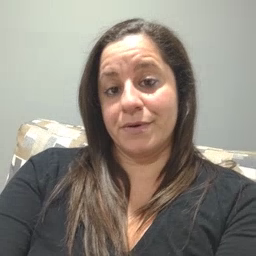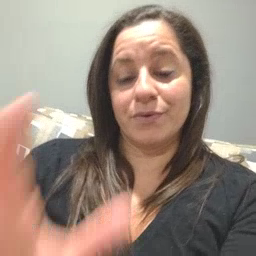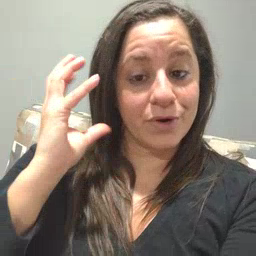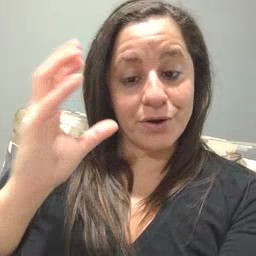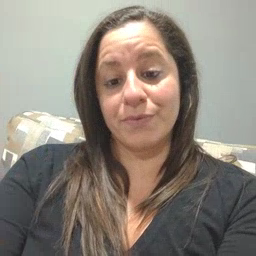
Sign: radio